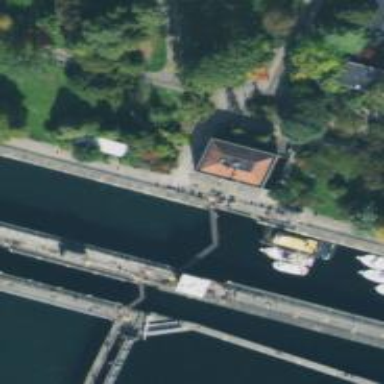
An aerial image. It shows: Lock gate along waterway.